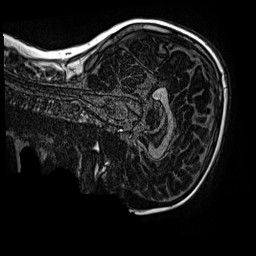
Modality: MP2RAGE
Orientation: sagittal
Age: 11
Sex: male
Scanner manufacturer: siemens
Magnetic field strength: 3 T
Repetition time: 4 s
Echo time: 0.00299 s